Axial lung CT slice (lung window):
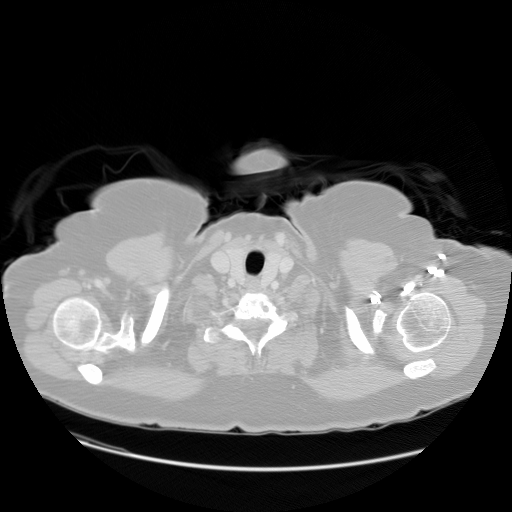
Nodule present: no